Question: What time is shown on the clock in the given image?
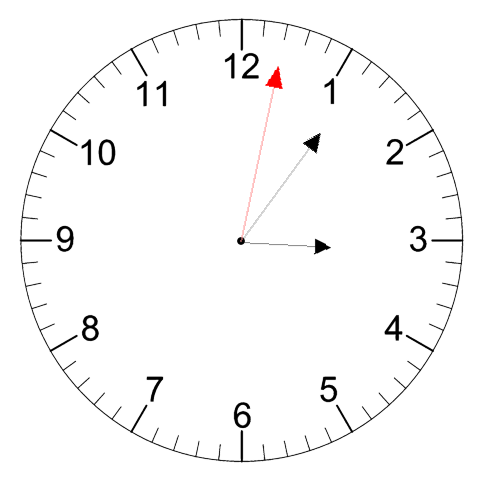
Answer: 03:06:02